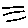
Label: line